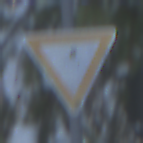
Verkehrszeichen: VorfahrtGewaehren
Umgebung: Outdoor, Nature
Tageszeit: MorningAfternoon
Wetter: Clear
Licht: Natural
Jahreszeit: Winter
Kontrast: LowContrast